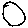
Label: circle